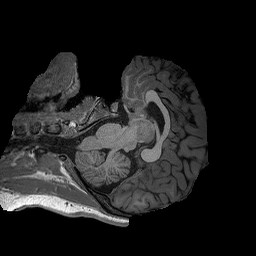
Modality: T1w
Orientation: axial
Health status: healthy